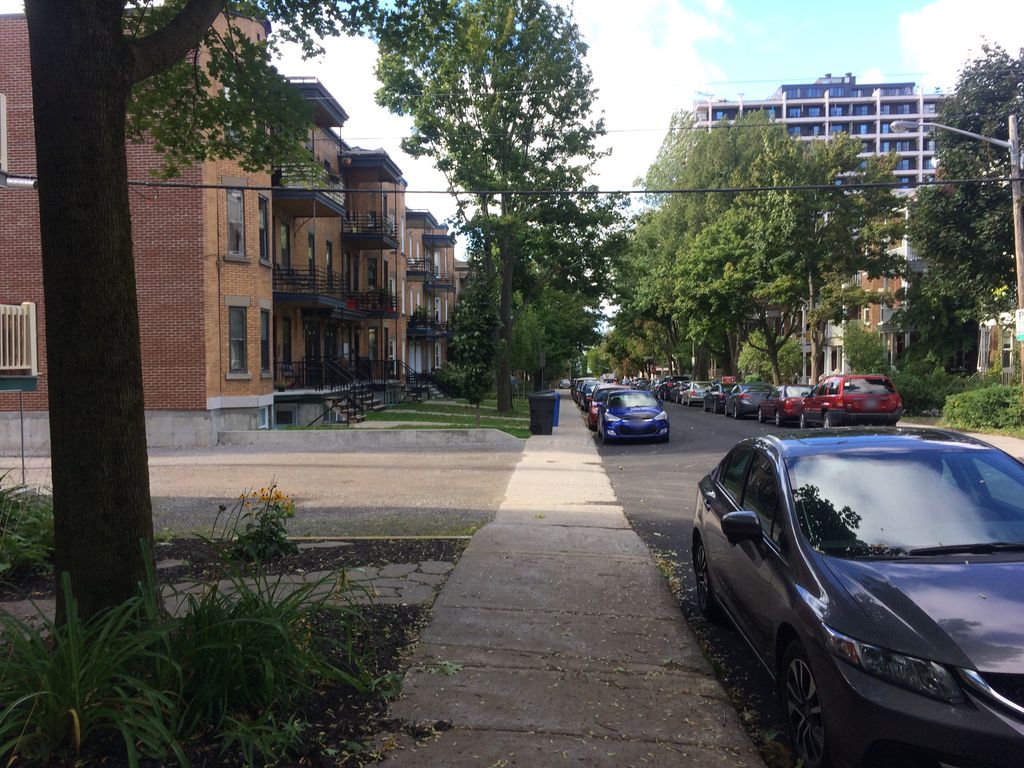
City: quebec_city